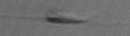
Label: flagellate_morphotype3